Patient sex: F
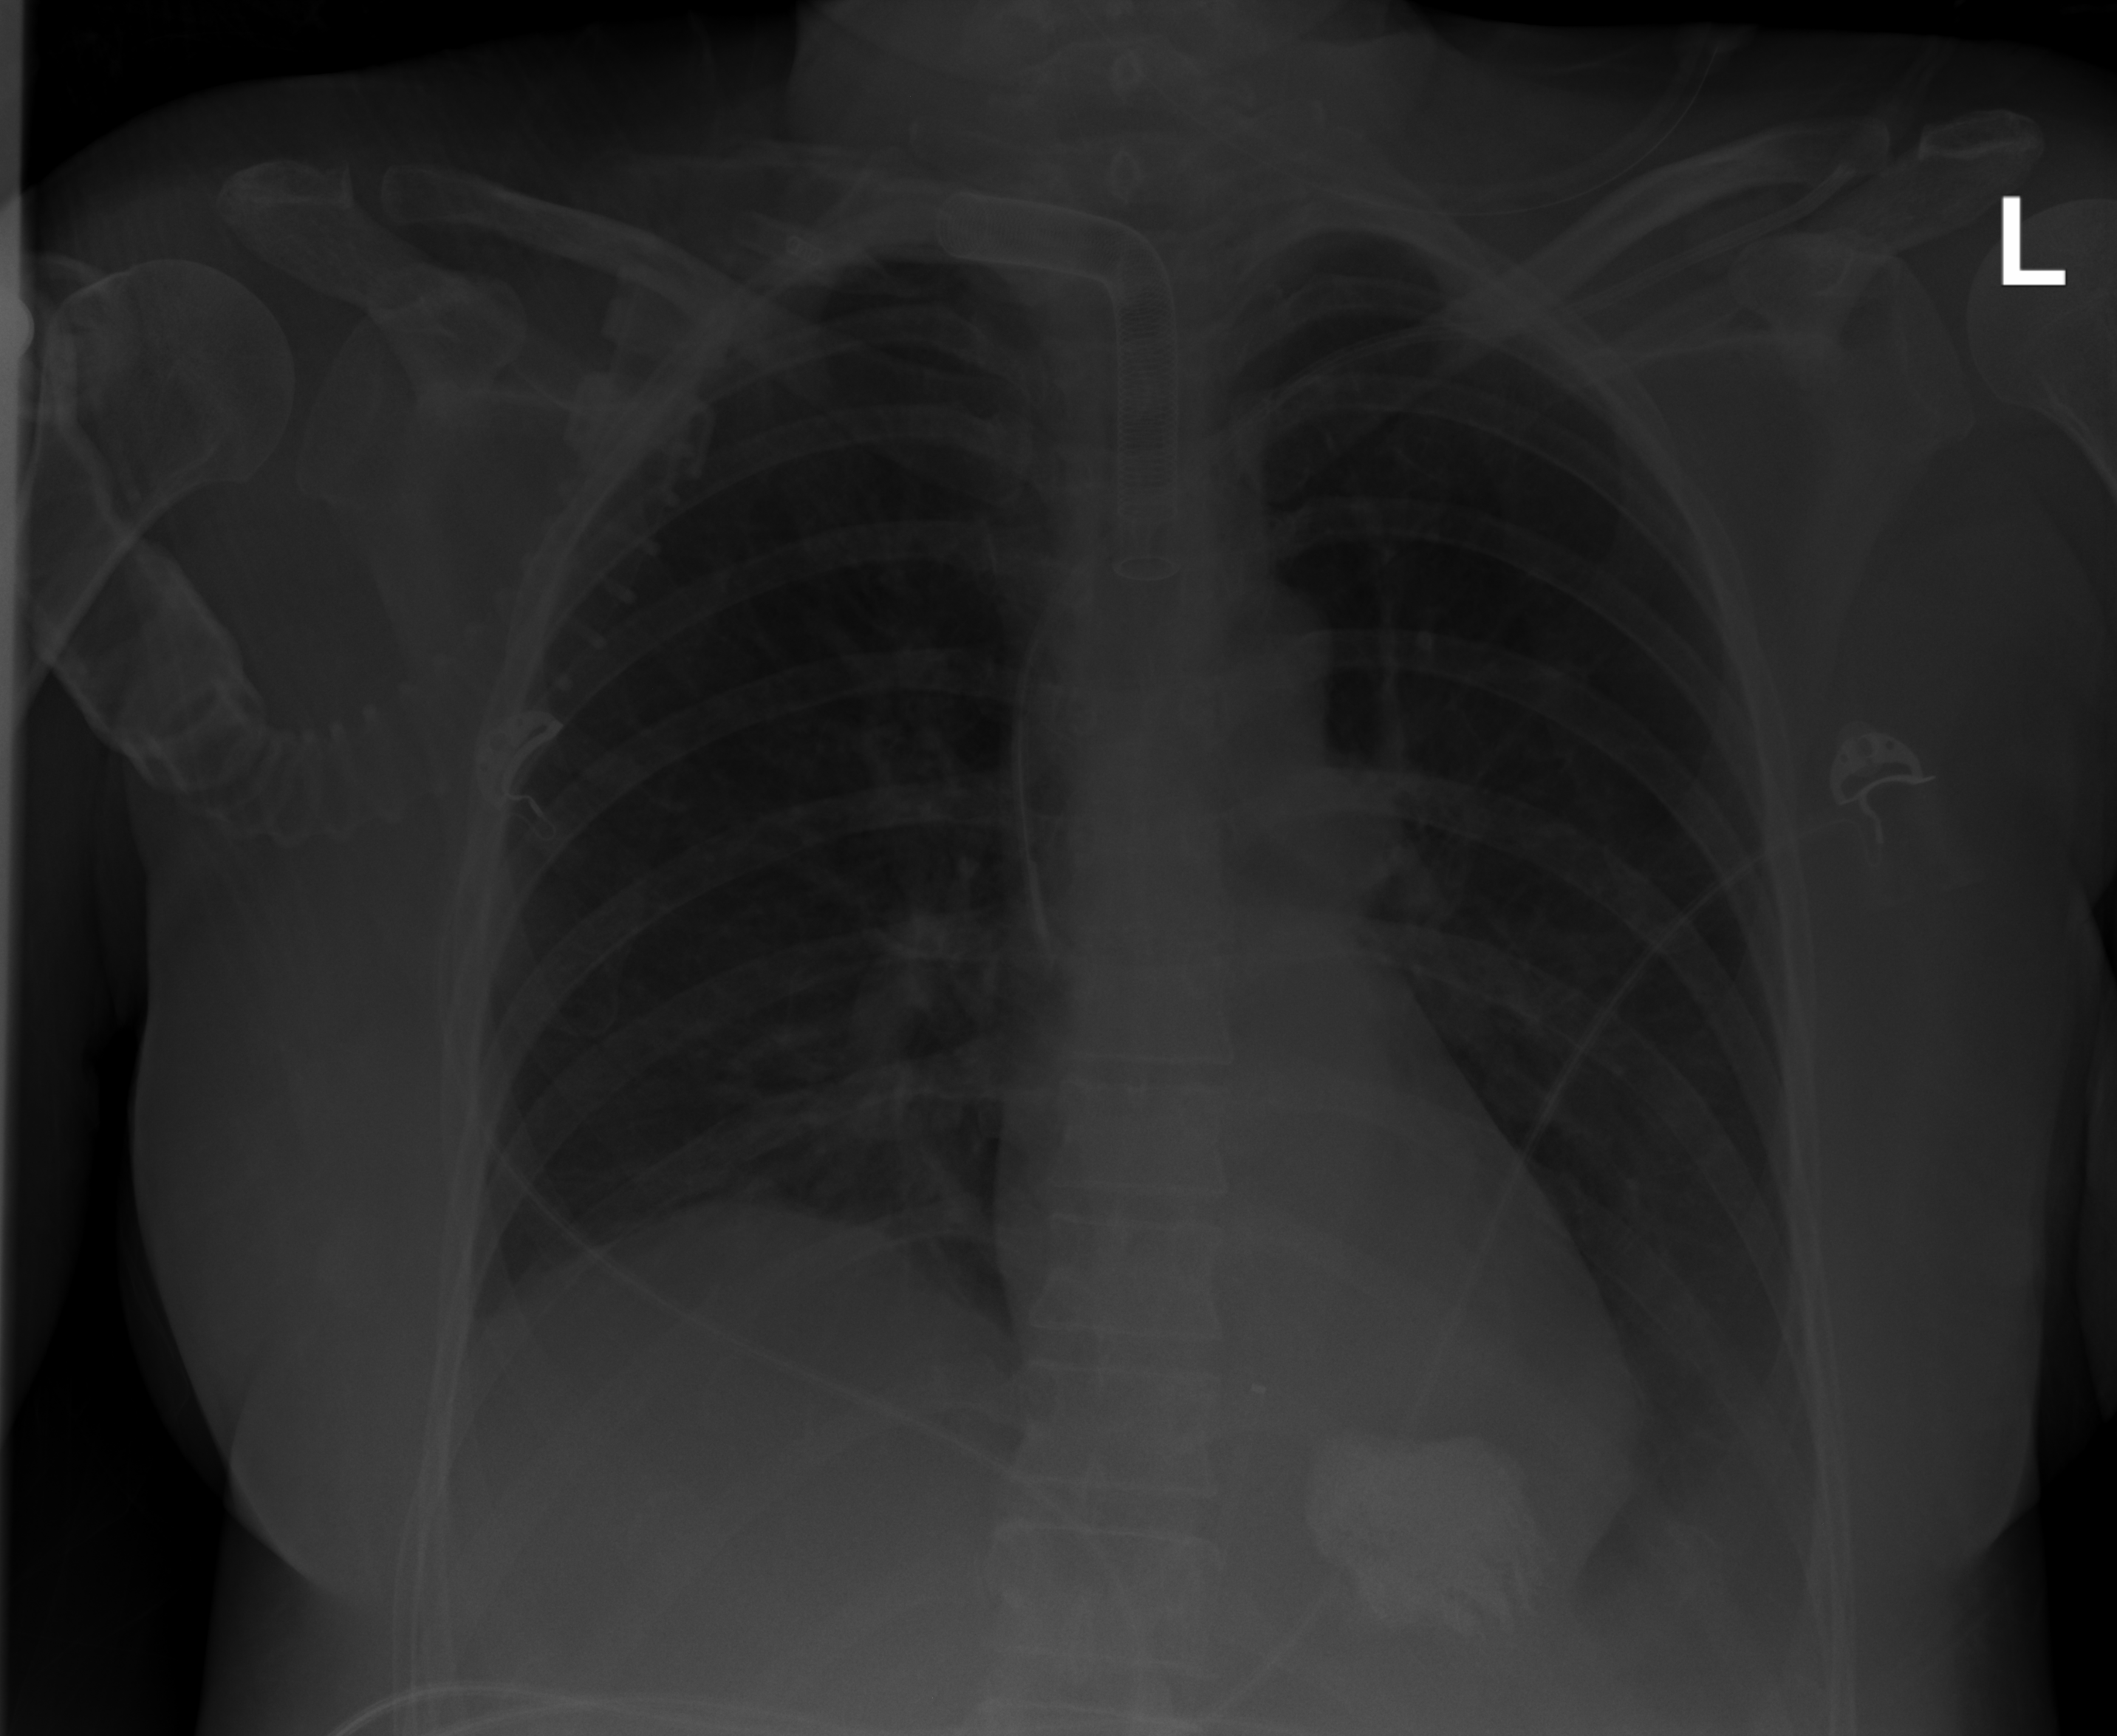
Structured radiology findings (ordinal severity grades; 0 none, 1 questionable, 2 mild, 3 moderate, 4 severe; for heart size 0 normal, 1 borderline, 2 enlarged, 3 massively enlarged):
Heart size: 0
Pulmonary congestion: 0
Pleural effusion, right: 1
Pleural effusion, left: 2
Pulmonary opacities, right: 0
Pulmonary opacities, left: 0
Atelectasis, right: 1
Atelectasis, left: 0